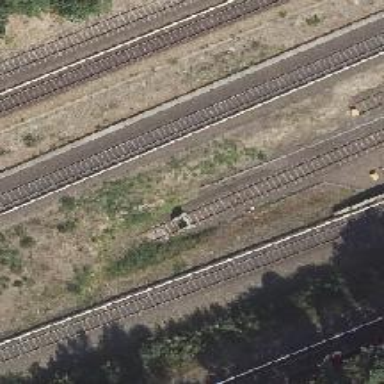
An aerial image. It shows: Siding service for electrified light rail railway.